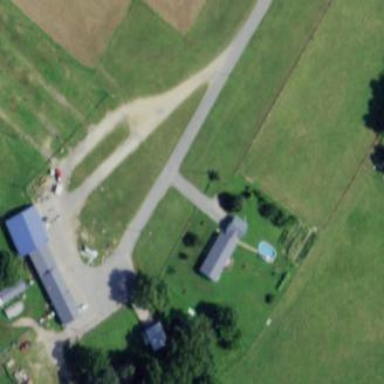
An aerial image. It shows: Farmyard area.